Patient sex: M
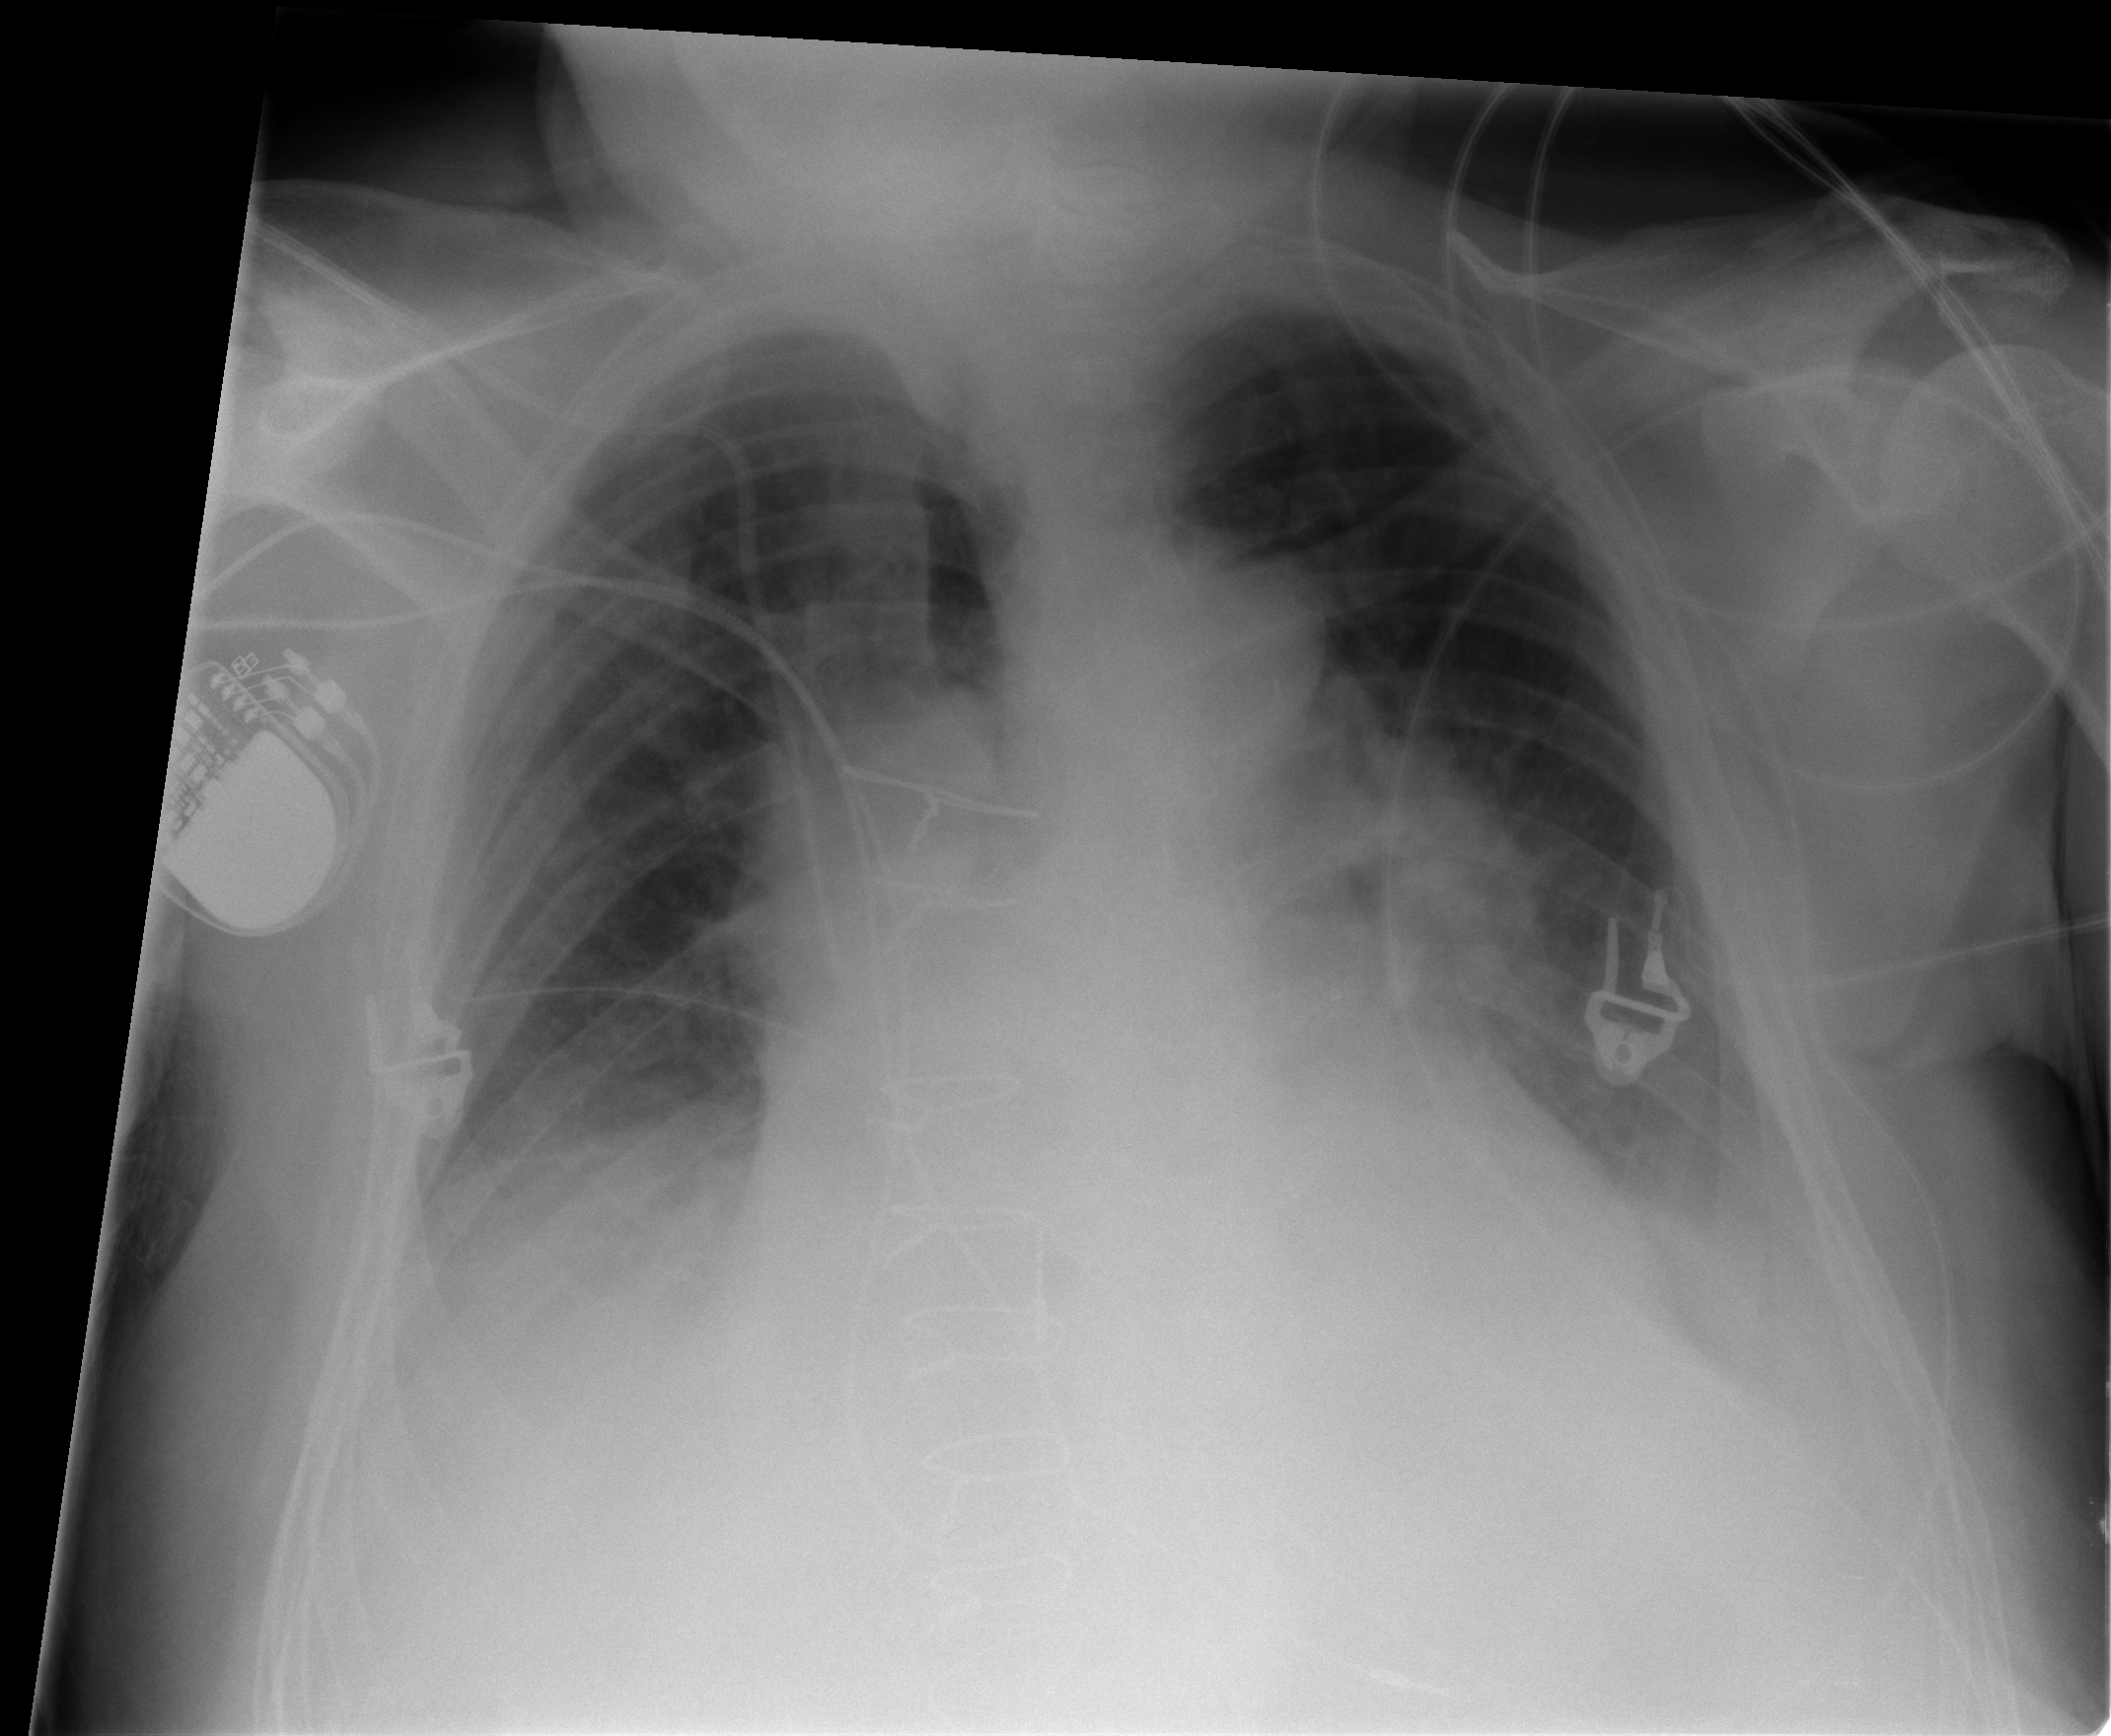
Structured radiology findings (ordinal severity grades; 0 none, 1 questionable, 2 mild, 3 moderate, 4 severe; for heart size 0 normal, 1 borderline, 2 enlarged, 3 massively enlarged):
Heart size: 2
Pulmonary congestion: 2
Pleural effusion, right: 1
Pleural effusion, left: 1
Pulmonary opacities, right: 0
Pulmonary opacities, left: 0
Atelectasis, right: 2
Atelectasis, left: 2